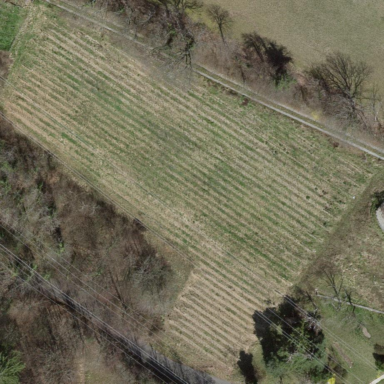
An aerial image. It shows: Vineyard.